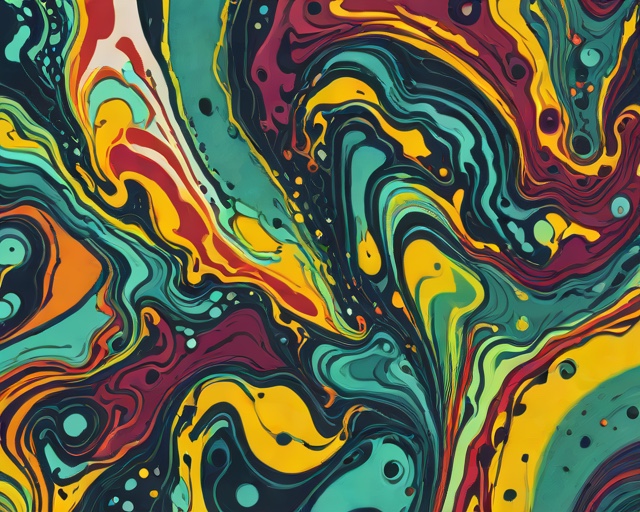
Category: Graduation